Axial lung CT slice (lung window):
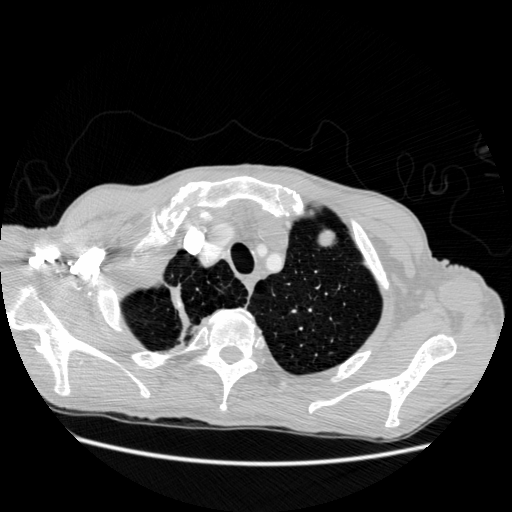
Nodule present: no